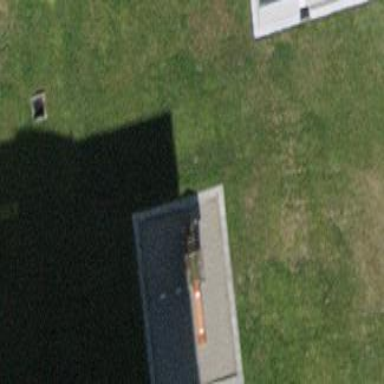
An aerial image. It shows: Playground with playhouse.